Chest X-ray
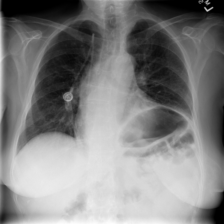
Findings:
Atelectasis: negative
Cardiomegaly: negative
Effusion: negative
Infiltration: negative
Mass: negative
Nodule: negative
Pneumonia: negative
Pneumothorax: negative
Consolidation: negative
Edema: negative
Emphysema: negative
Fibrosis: negative
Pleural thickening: negative
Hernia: negative